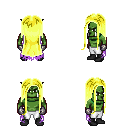
a pixel art fantasy rpg character, male body template, orc, green skin, maroon tattered cape, white pants, gold extra-long hairstyle, metal gloves, black shoes, four views (front, back, left, right), 2x2 character sprite sheet, small pixel art, hard edges, no anti-aliasing